Question: I want to make of table as a foreign key reference to table to its primary key . I am getting confused with this view and not finding any tutorial or link which is explaining to set foreign key with this schema of phpMyAdmin. (Is it new or what)
Please someone let me to figure this out.

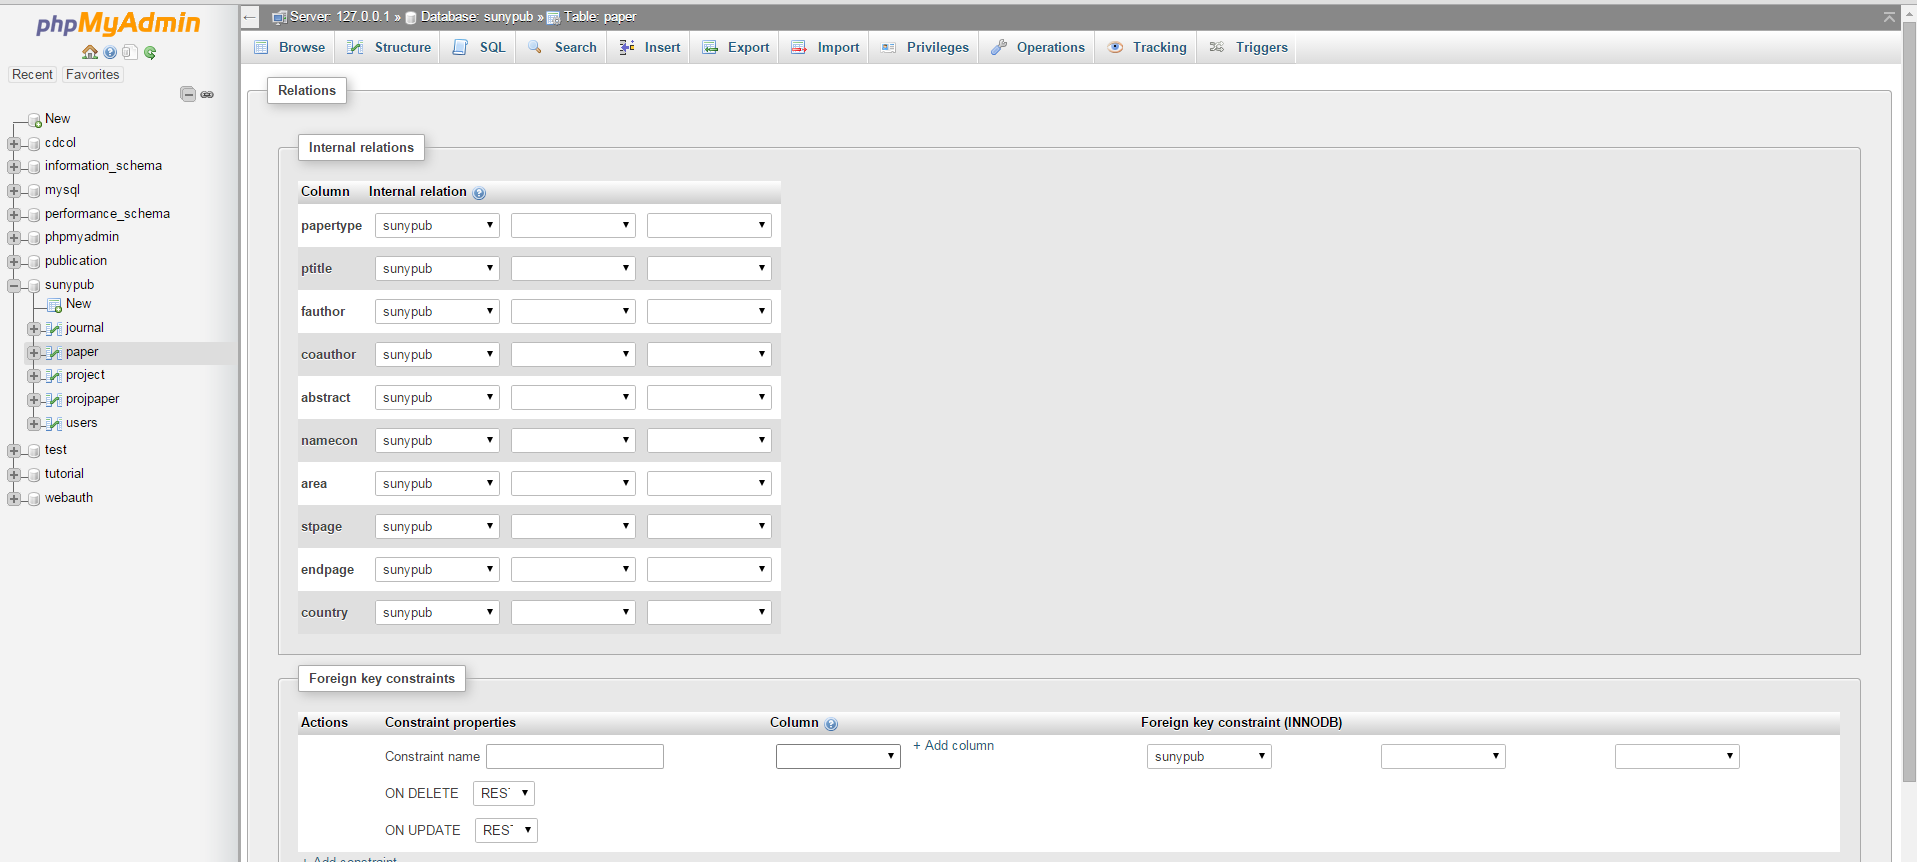
Answer: While making the foreign key, it is also advisable to mark the index key option available int Structure view of the table.
That will make the primary key thing to visible in the relational view of that particular table which can be used for making foreign key.